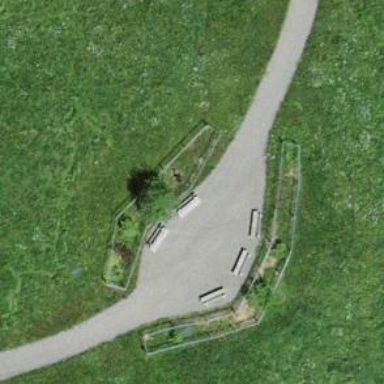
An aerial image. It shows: Bench.